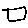
Label: square